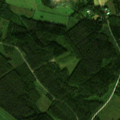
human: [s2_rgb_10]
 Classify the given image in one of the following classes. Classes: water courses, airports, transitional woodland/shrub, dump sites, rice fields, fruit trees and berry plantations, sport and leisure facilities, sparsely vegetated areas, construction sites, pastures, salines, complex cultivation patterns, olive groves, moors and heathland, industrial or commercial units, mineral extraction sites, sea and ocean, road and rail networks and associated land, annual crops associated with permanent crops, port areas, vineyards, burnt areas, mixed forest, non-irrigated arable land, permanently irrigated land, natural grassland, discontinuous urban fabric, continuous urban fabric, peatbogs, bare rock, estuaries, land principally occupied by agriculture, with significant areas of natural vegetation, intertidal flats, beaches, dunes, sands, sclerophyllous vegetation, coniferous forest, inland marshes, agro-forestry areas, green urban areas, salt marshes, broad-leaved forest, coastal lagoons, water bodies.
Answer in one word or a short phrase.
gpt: non-irrigated arable land, land principally occupied by agriculture, with significant areas of natural vegetation, coniferous forest, mixed forest, transitional woodland/shrub